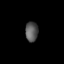
Tissue: lung
Cell type: Myeloid cells
Senescence score: 0.6907
Nuclear area (px): 251
Mean DAPI intensity: 85.661